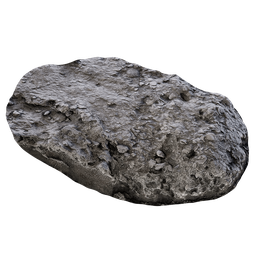
Label: architecture